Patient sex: M
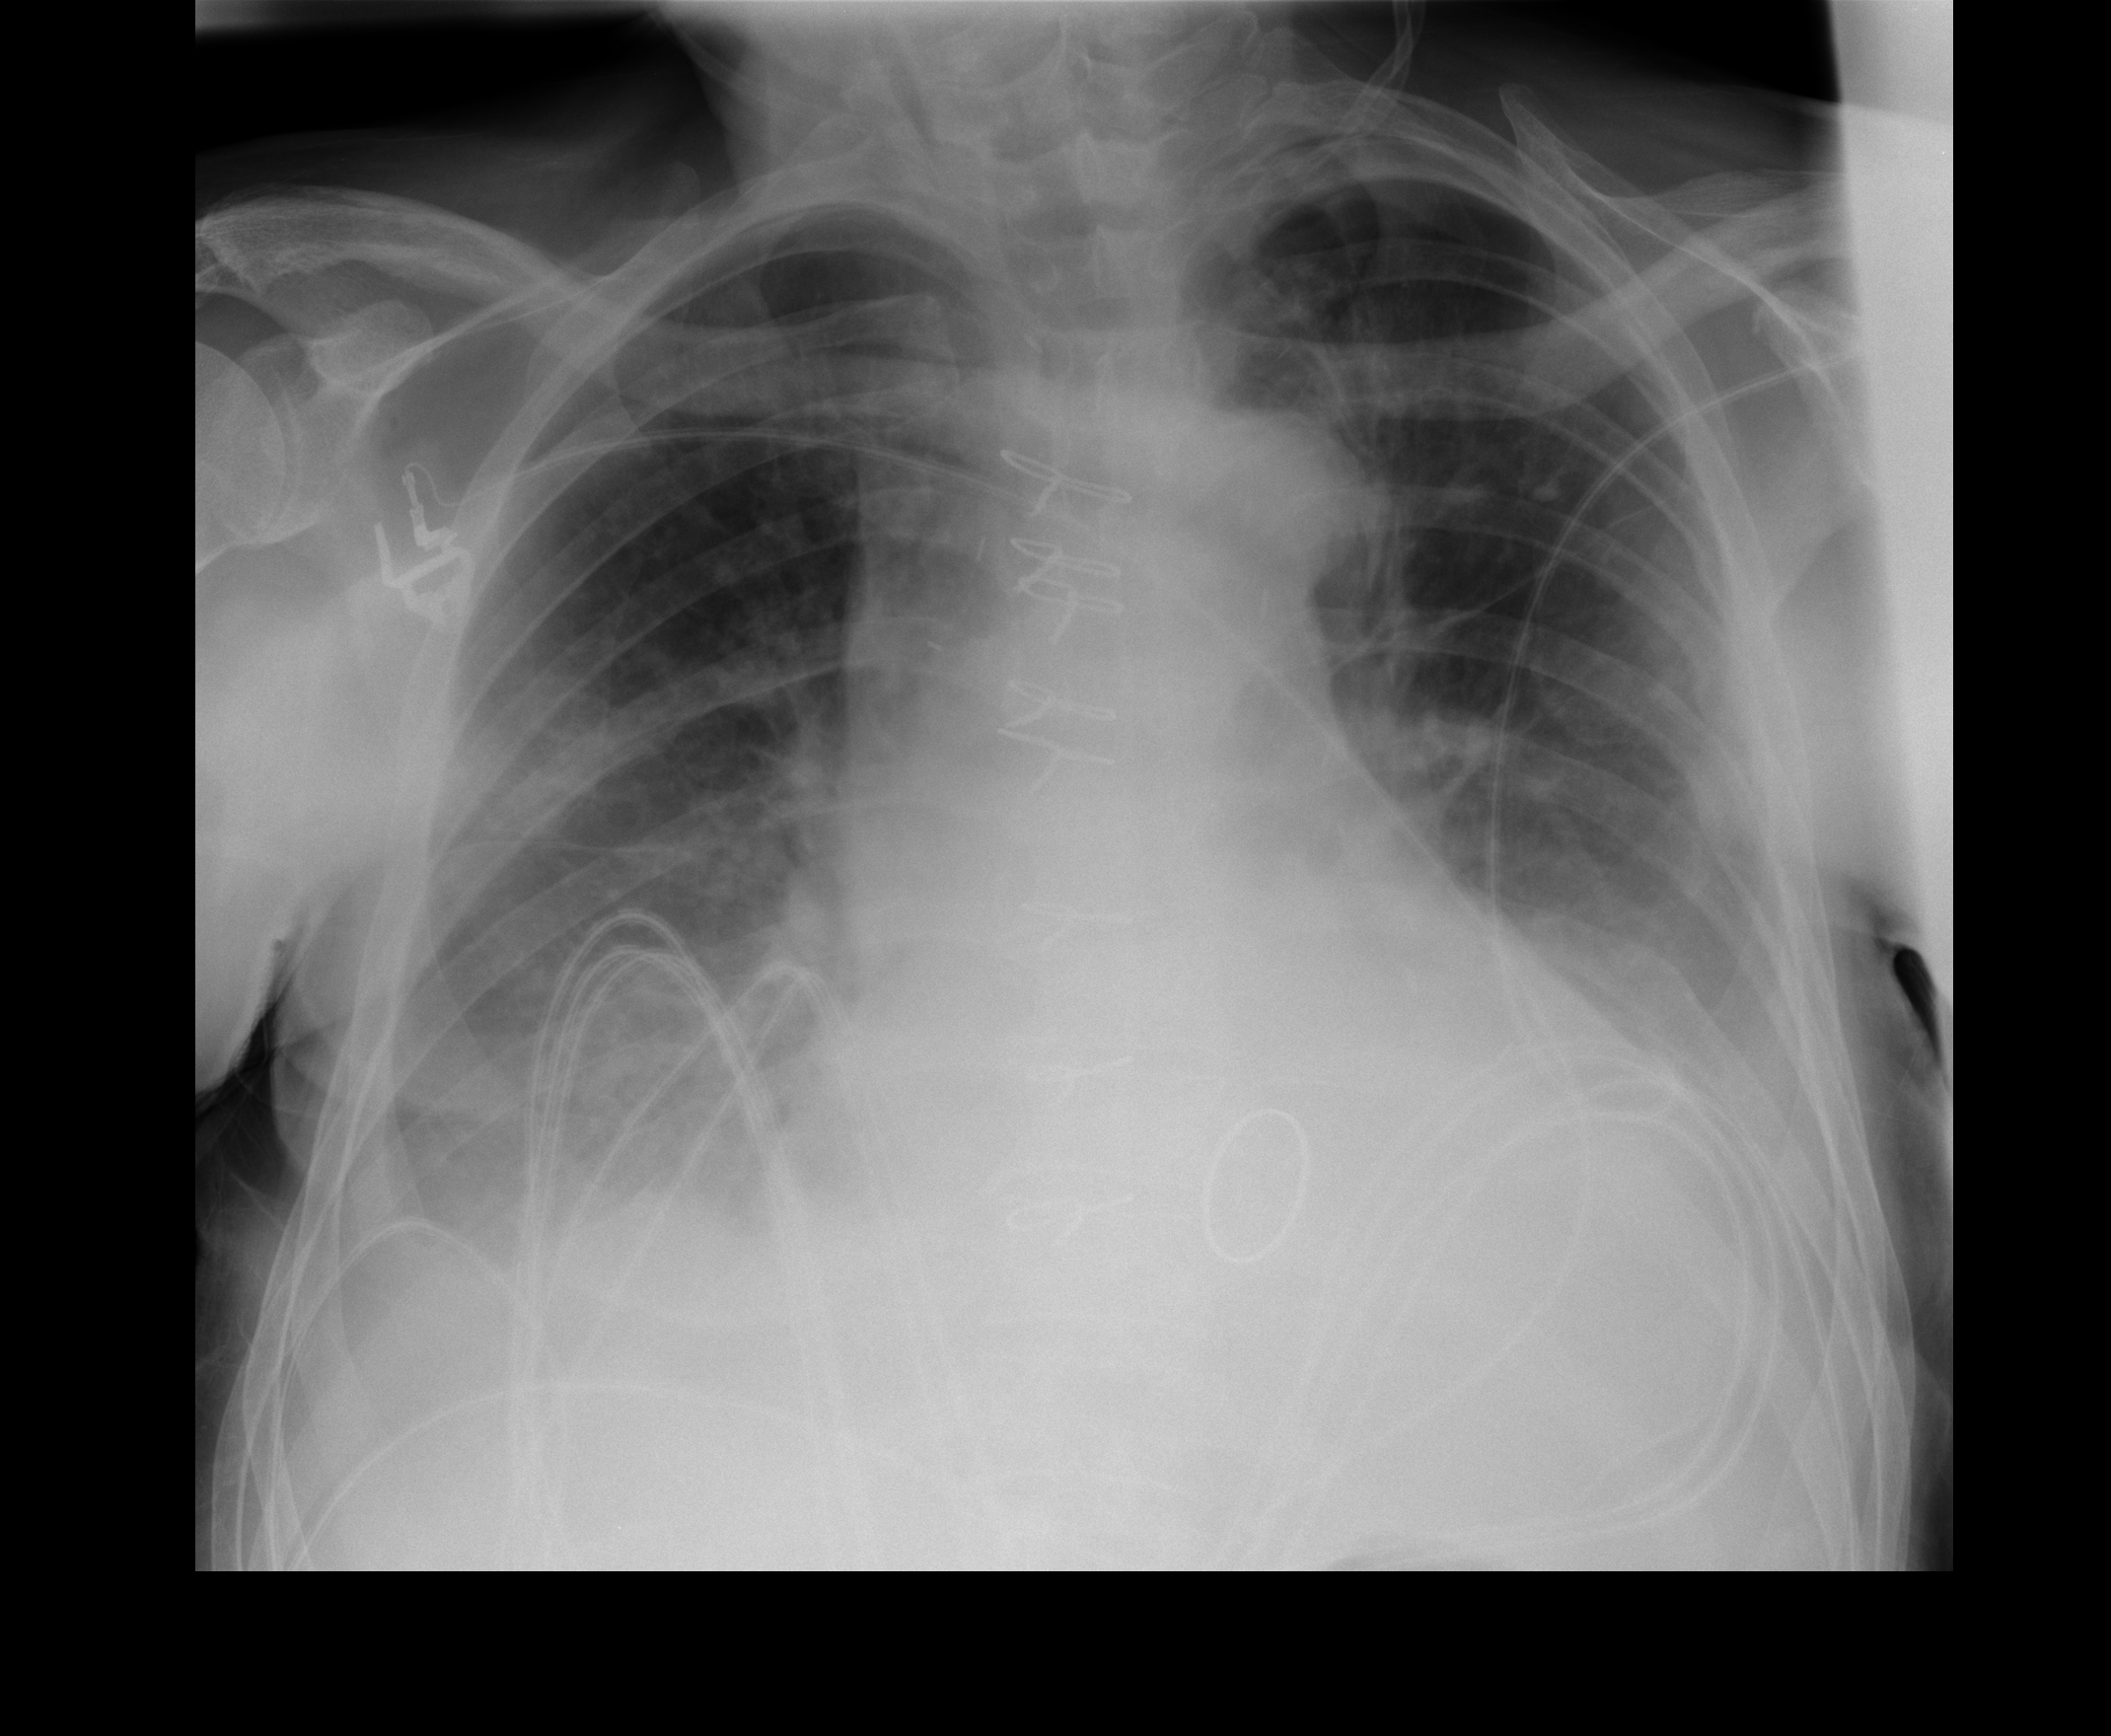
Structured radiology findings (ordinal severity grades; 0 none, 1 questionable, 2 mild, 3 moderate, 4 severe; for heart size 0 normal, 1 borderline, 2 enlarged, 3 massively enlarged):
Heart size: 2
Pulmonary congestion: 2
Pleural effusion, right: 2
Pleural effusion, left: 2
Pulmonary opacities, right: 0
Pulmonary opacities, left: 0
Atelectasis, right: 2
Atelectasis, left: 2